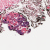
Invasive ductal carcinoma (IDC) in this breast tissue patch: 0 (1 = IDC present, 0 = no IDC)